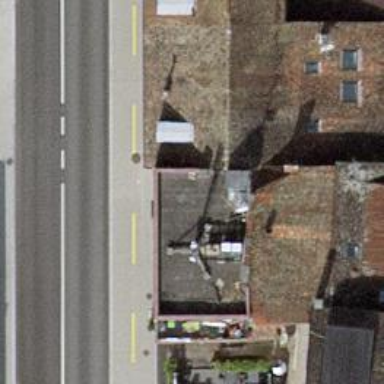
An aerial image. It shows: Restaurant.